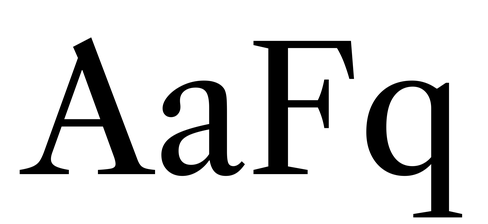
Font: LibreCaslonText_Regular